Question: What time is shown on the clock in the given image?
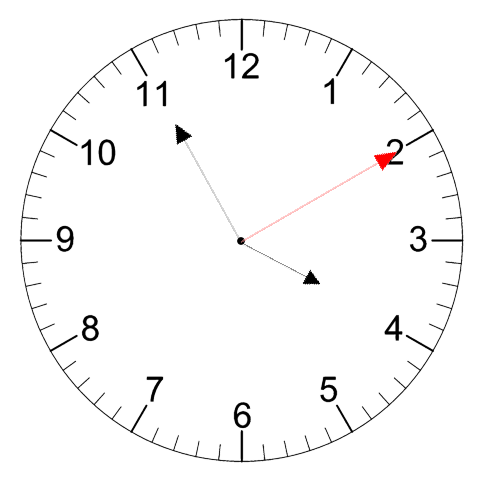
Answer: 03:55:10